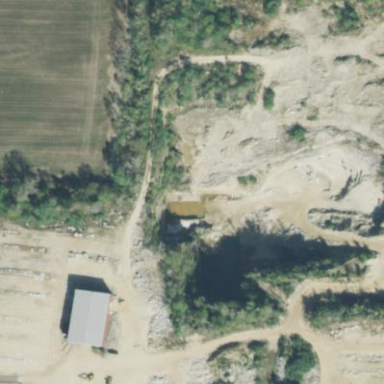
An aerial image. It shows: Quarry area.